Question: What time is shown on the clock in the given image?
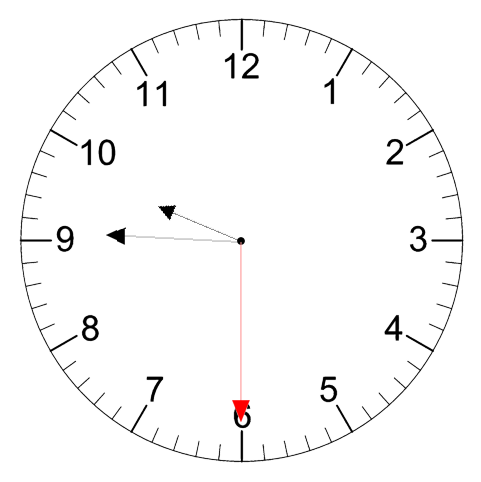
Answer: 09:45:30